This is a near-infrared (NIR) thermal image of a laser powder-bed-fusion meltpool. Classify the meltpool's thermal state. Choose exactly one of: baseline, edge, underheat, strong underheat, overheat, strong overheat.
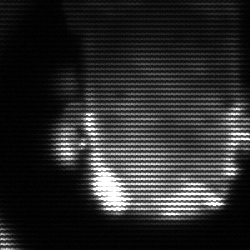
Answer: baseline